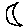
Label: moon